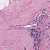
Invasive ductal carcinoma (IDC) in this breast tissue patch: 1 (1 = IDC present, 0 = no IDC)